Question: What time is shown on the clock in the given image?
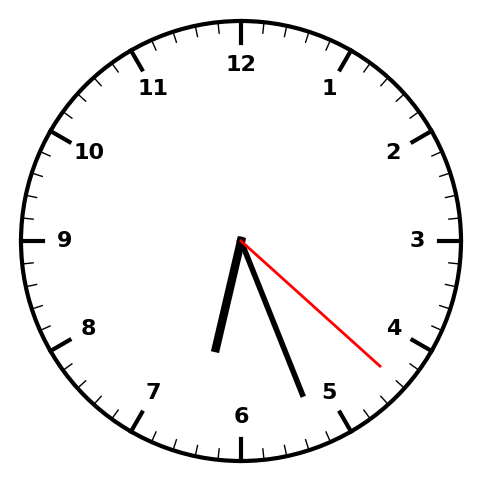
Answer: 06:26:22